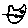
Label: cat